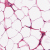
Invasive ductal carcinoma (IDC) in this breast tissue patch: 0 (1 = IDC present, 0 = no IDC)